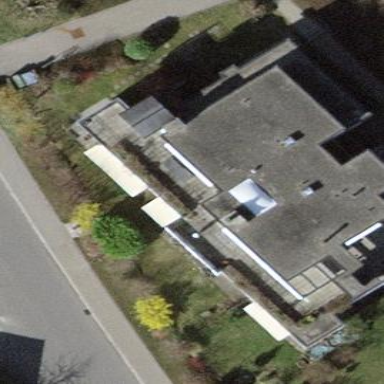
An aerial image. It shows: View of roof of building.